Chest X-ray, AP view. Patient: 58 years old, sex F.
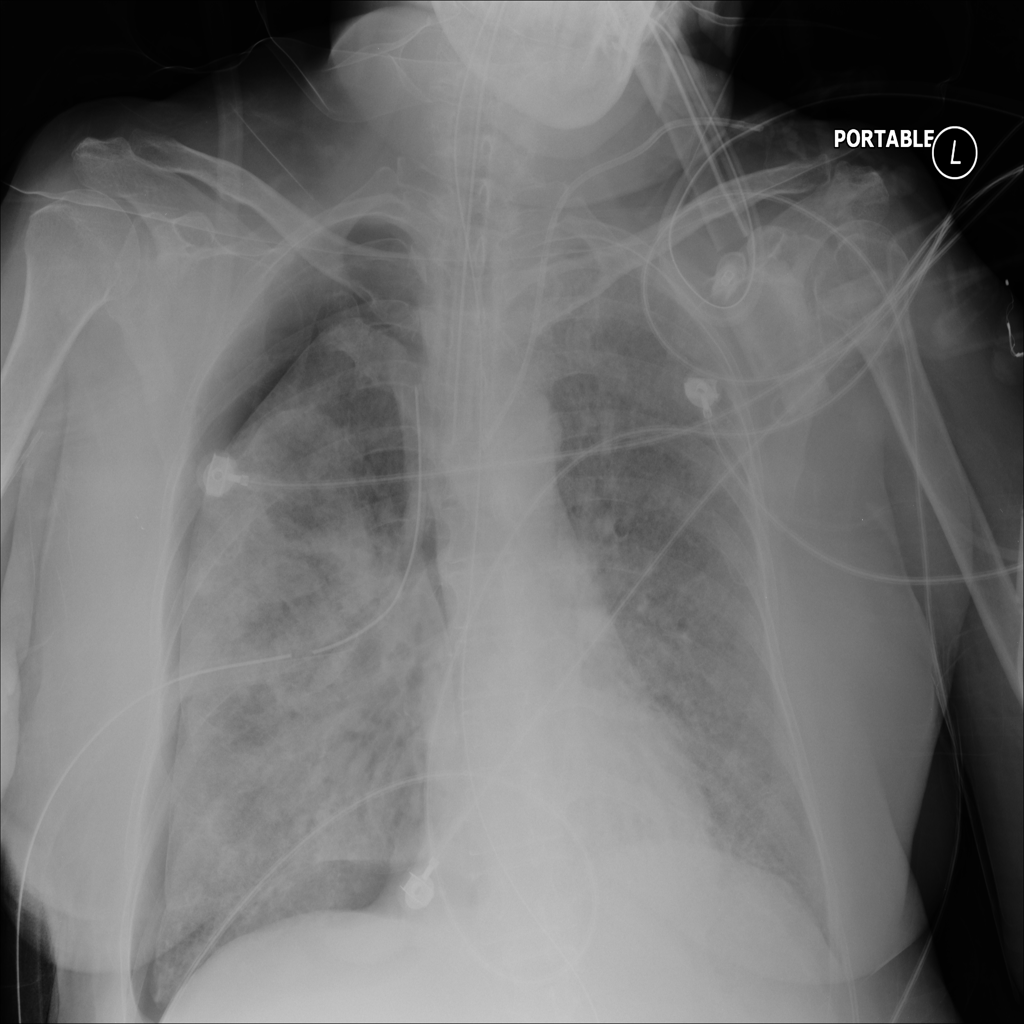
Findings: Pneumothorax